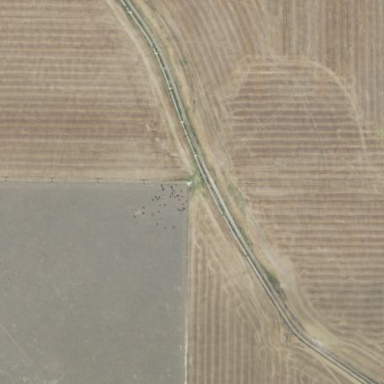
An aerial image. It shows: Farmland with pivot irrigation system.